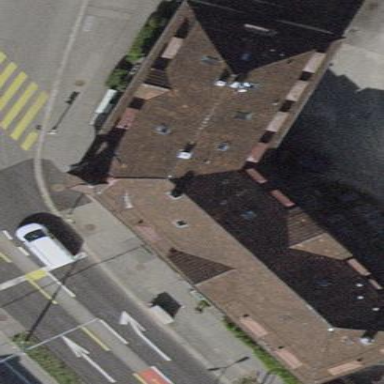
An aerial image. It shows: Hipped roof on apartment building.